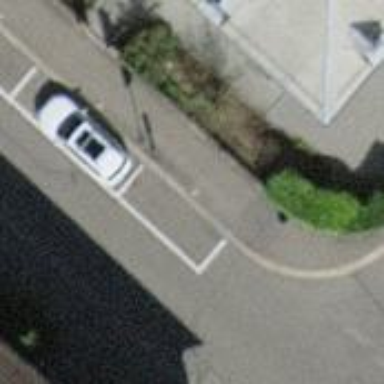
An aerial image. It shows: Parking lane designated for parking.